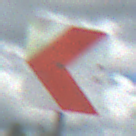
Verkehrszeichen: RichtungstafelnInKurvenKleinRechts
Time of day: Midday
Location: Outdoor (Nature)
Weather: PartlyCloudy
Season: NotSpecified
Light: Natural